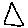
Label: triangle